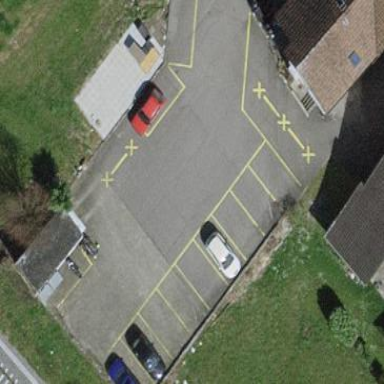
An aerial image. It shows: Street-side parking area.